Interaction volume radius: 10 \u00c5
Interaction volume height: 35 \u00c5
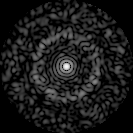
Disorder parameter: 0.838